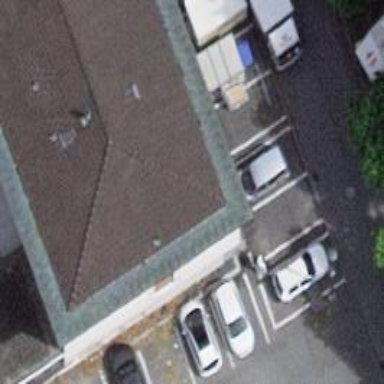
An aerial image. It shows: Charging station.